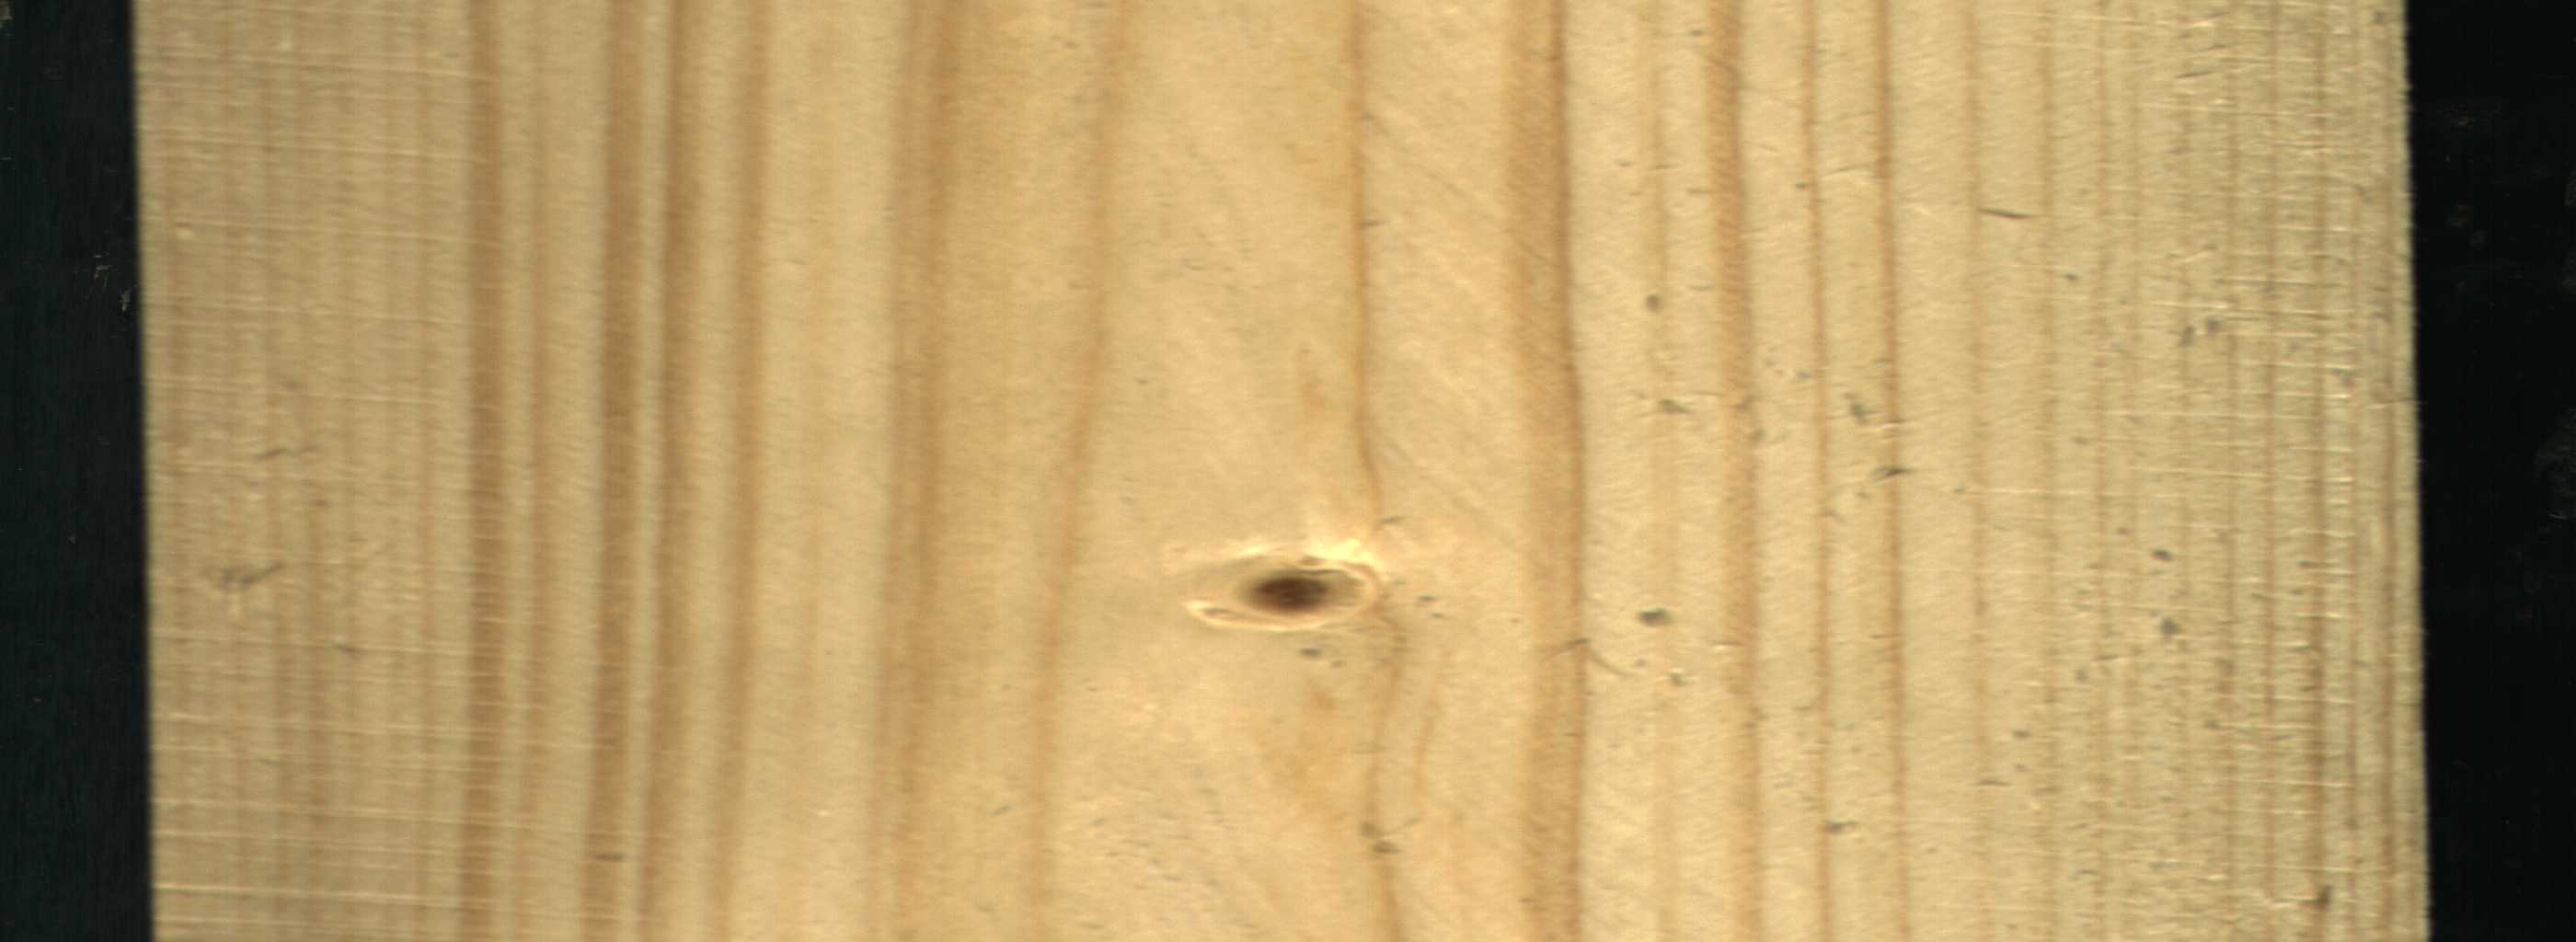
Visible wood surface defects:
Live_Knot